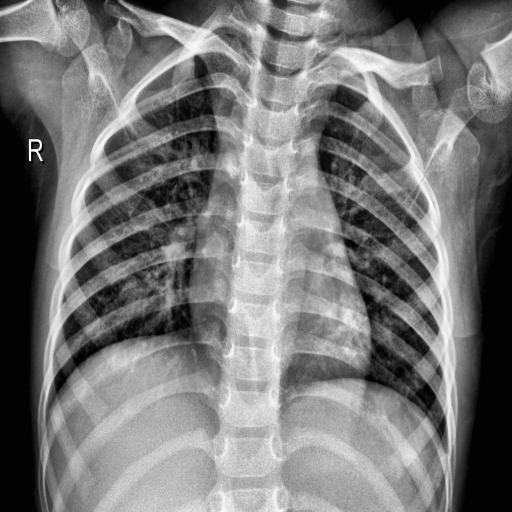
Finding: NORMAL